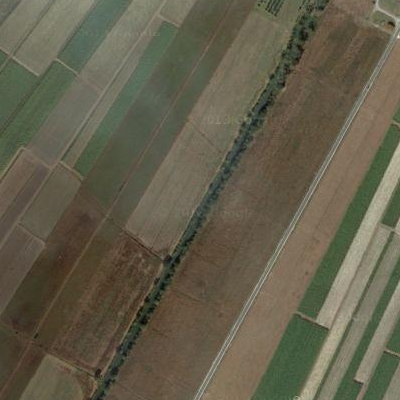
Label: bField